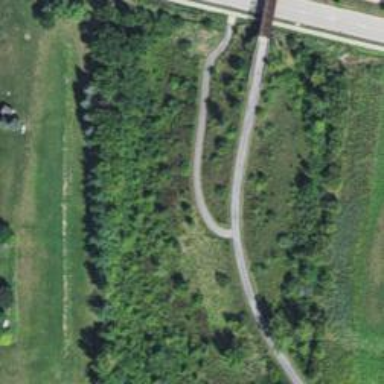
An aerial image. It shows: Cycleway located on embankment.